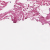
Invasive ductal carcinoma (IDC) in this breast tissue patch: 0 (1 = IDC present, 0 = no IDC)